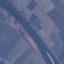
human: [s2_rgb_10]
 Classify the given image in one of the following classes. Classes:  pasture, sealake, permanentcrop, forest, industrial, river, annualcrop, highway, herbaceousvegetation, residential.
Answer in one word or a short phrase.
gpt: River